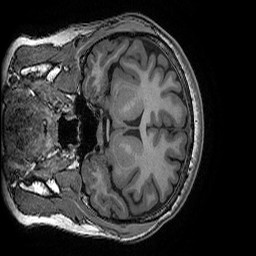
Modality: T1w
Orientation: coronal
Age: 21
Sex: female
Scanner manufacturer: ge
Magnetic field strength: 3 T
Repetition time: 0.008184 s
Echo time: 0.003192 s